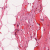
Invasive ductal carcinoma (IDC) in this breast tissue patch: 0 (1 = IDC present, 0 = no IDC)